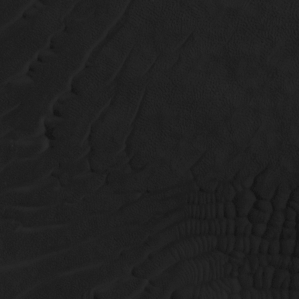
Label: non_frost